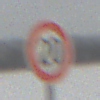
Verkehrszeichen: Geschwindigkeit20
Umgebung: Outdoor, Nature
Tageszeit: MorningAfternoon
Wetter: Overcast
Licht: Natural
Jahreszeit: Winter
Kontrast: LowContrast